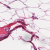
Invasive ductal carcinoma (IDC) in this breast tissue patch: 0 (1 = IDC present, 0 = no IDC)